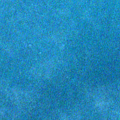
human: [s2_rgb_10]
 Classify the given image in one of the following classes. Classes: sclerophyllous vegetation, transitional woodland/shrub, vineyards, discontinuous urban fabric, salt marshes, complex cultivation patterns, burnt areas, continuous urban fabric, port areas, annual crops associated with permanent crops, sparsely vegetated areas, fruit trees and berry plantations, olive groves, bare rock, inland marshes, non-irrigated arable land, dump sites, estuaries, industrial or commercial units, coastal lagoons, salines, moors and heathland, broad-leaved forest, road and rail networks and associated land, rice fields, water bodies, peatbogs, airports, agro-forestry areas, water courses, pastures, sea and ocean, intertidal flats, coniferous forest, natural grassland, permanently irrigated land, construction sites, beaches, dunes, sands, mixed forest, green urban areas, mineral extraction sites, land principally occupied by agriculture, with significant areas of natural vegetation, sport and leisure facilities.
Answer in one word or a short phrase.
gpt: sea and ocean